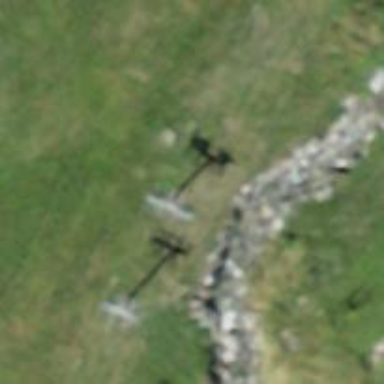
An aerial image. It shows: Pylon used for aerialway.